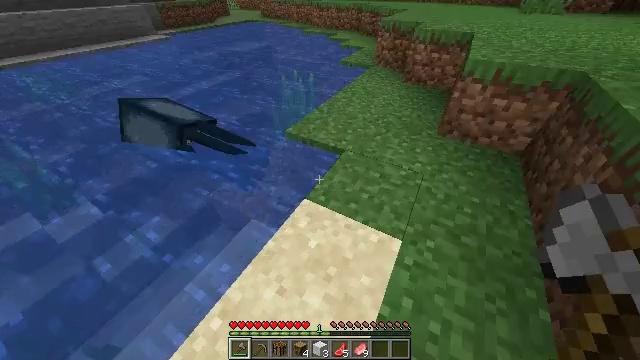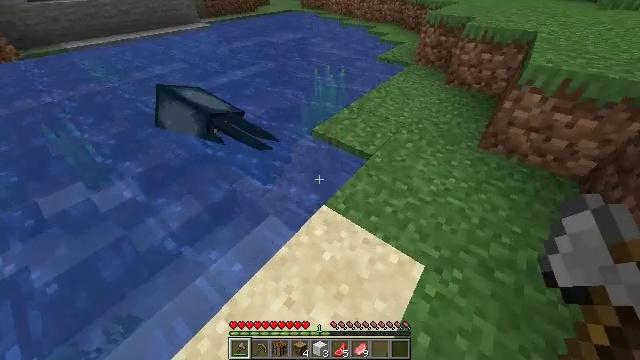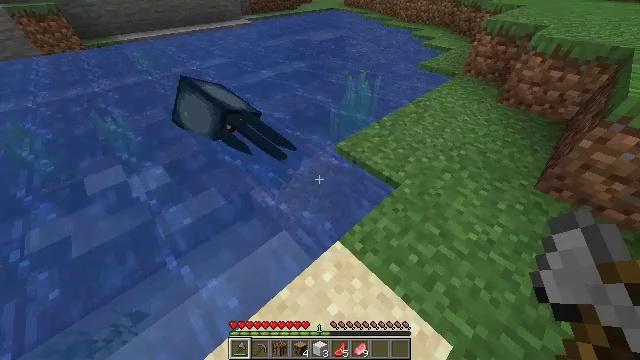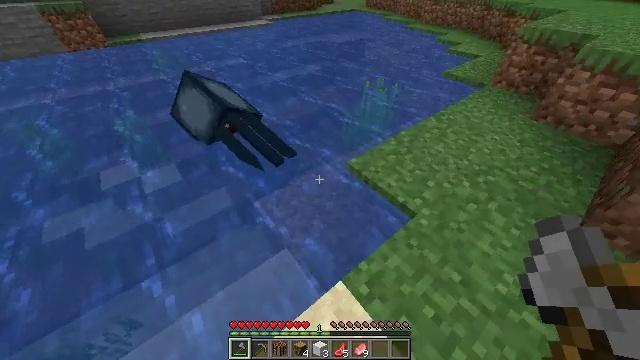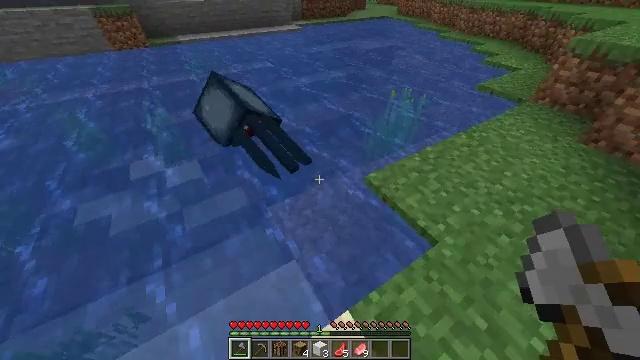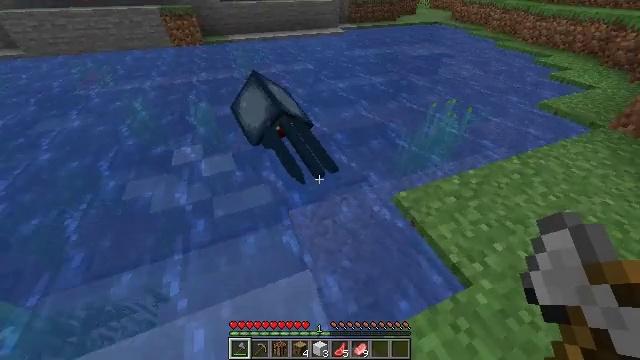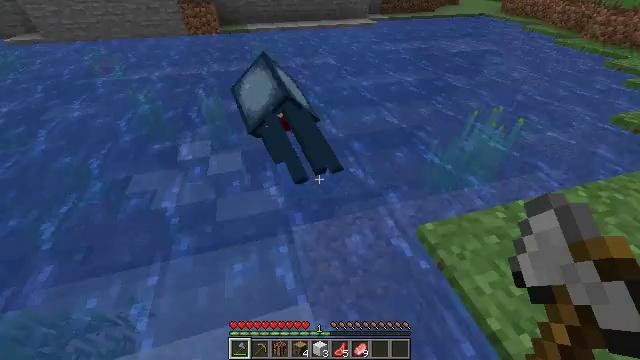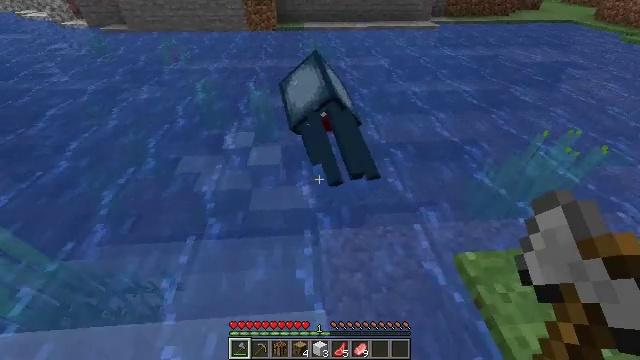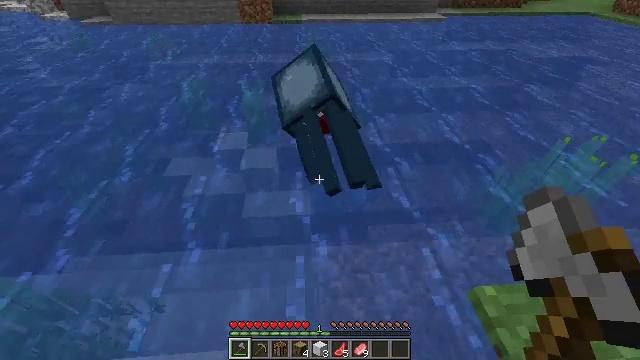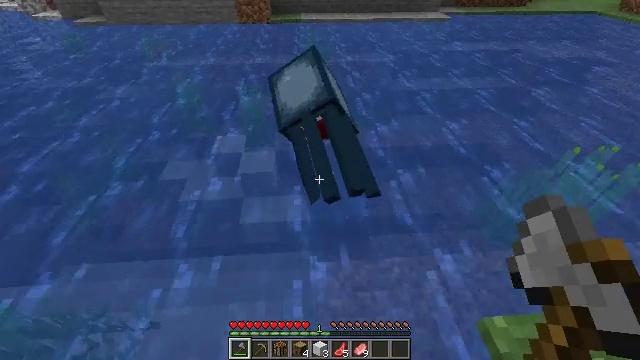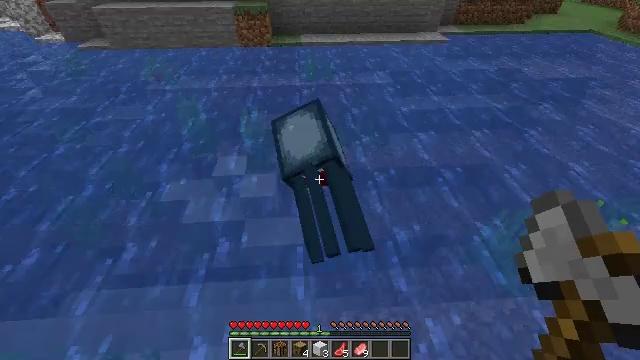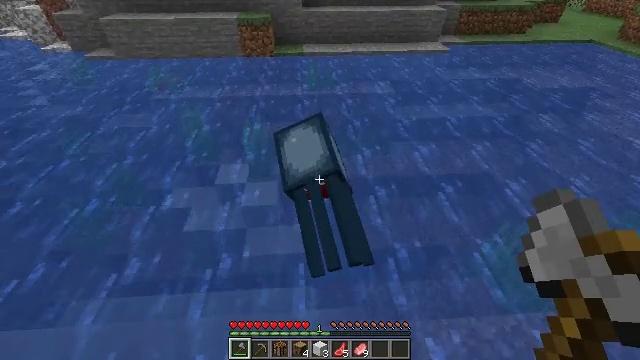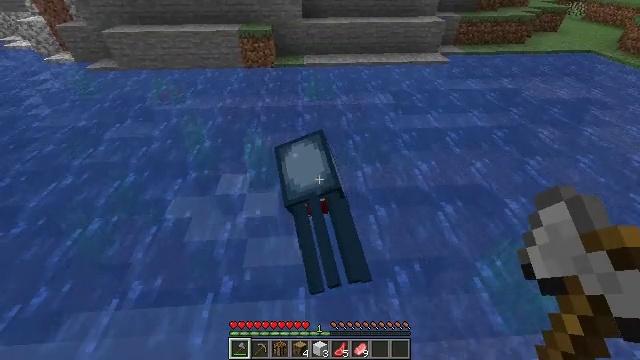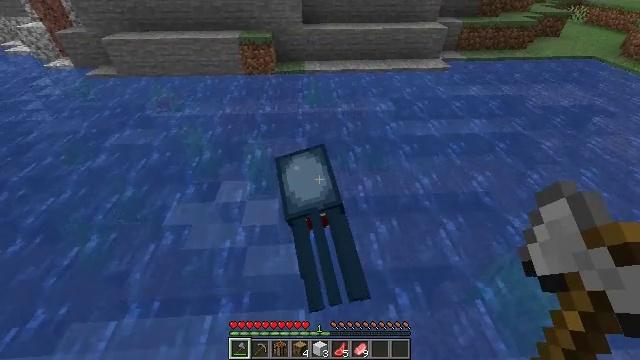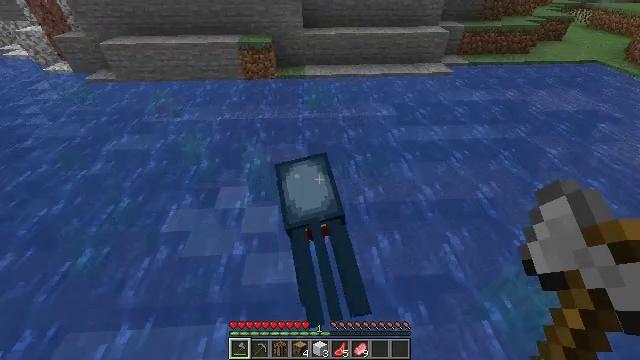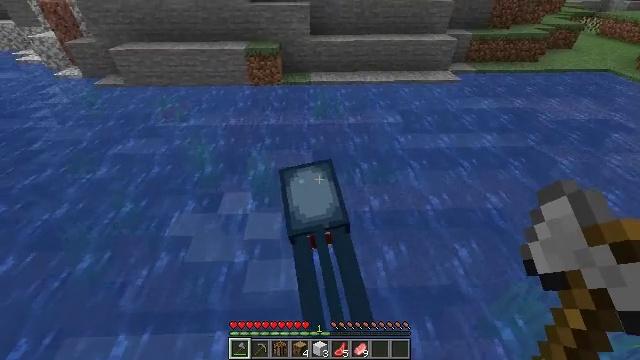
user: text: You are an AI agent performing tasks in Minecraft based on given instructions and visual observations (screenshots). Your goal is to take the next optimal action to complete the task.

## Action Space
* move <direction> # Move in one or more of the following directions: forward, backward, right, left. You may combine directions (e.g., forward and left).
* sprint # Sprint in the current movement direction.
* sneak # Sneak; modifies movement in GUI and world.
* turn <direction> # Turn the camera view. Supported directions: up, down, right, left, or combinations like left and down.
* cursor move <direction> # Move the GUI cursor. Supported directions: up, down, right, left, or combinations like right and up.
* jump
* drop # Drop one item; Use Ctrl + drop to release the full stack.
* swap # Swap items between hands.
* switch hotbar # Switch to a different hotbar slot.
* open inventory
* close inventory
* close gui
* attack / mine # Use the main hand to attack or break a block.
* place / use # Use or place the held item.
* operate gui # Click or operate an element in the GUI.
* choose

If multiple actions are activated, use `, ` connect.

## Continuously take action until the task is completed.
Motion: motion action
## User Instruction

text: Hunt a squid.
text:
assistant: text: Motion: move forward, turn left and down
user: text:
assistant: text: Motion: move forward, turn left
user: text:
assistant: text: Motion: move forward, turn left
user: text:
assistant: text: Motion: move forward, turn left
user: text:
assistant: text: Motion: turn left
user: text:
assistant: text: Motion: move forward, turn left
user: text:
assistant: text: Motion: move forward, turn left
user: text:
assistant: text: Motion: move forward
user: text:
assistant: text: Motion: move forward, jump
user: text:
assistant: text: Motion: move forward, jump
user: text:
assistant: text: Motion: move forward, jump
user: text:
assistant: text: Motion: move forward, jump
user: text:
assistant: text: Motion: move forward
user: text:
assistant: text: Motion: move forward
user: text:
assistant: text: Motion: move forward, turn left and up
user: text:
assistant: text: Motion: move forward, attack / mine
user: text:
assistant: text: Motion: move forward, attack / mine
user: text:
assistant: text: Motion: move forward, attack / mine
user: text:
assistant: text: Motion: move forward, attack / mine
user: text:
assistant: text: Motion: move forward
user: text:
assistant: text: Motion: move forward
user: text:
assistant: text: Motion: move forward
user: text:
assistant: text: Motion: move forward
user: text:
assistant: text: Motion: move forward
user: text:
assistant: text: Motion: move forward
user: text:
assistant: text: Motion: move forward
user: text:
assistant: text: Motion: move forward
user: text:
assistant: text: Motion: move forward, turn up
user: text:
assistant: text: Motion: turn up
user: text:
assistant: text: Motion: turn up